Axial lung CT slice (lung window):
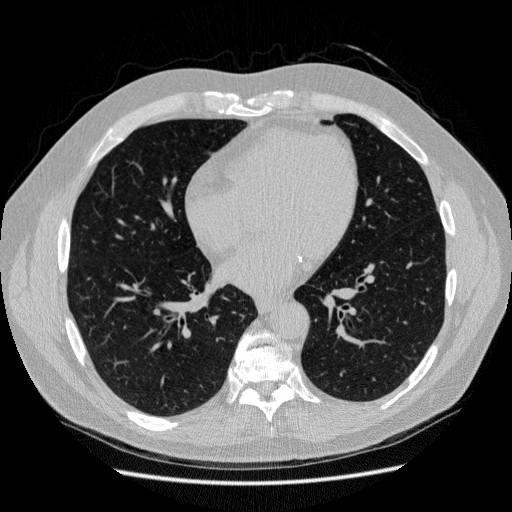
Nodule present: no